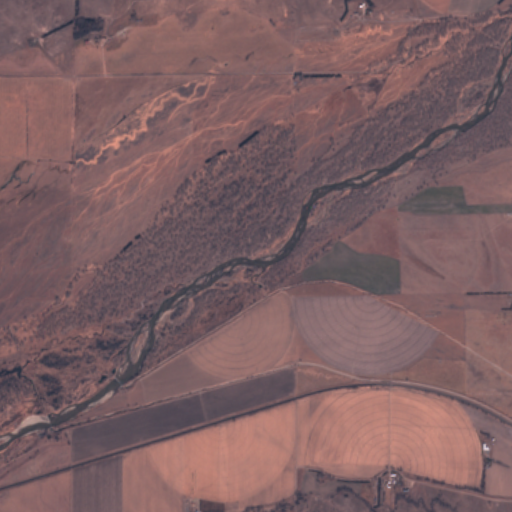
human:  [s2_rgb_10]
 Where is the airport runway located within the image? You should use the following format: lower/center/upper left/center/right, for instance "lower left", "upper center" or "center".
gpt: The airport runway is located in the upper center of the image.
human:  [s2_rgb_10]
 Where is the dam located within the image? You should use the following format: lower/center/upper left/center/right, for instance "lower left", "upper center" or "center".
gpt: The dam is located in the lower left of the image.
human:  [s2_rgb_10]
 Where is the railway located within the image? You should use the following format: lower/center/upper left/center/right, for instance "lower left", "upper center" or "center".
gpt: The railway is located in the lower of the image.
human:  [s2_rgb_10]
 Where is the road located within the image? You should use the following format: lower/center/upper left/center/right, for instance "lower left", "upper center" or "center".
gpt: There is no road in the image.